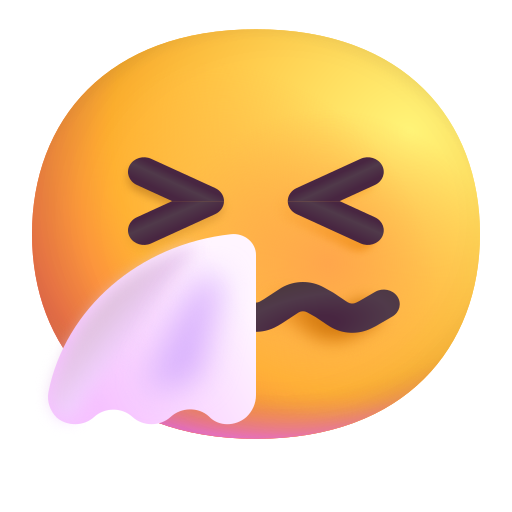
sneezing face color